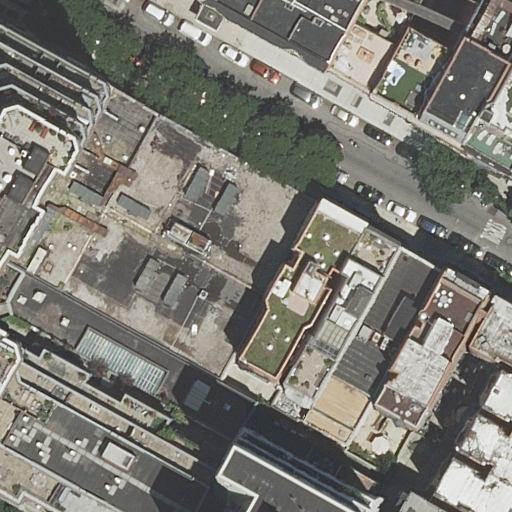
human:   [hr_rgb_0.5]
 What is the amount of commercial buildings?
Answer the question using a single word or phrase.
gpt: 0

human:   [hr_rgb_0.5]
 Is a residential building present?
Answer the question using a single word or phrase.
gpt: yes

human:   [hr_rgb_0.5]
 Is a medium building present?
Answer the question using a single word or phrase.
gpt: yes

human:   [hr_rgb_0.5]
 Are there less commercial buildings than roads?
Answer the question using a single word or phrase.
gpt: yes

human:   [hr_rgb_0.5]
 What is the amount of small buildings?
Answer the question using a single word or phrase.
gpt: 1

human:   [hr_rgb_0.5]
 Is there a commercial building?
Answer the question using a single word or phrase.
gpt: no

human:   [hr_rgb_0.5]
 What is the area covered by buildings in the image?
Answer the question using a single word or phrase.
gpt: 8302m2

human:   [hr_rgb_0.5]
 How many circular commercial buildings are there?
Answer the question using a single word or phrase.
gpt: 0

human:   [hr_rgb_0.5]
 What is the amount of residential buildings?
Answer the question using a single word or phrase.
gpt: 15

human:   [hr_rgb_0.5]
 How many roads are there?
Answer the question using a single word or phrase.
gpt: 1

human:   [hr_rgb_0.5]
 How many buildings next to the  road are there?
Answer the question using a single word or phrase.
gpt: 15

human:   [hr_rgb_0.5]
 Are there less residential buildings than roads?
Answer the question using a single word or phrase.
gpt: no

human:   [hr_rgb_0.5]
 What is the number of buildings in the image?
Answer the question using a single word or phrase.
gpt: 15

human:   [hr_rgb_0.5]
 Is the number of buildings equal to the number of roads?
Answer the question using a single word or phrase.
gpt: no

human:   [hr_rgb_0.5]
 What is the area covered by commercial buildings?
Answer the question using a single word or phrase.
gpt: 0m2

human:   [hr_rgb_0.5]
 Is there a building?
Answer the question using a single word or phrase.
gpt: yes

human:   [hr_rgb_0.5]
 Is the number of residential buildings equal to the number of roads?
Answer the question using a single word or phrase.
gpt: no

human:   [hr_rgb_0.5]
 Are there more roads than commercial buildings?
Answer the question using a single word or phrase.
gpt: yes

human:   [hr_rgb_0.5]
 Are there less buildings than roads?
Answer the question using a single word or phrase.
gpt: no

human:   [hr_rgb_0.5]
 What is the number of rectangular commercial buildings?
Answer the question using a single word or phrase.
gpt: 0

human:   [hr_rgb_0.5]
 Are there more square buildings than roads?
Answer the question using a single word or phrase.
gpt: no

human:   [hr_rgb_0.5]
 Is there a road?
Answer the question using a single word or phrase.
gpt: yes

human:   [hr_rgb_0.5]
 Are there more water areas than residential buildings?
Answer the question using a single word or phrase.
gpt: no

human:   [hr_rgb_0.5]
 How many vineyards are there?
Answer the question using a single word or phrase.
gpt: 0

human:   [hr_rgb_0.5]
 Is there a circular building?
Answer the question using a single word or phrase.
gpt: no

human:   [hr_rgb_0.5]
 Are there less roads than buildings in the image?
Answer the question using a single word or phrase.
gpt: yes

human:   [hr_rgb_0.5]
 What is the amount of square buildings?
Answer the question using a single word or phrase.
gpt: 0

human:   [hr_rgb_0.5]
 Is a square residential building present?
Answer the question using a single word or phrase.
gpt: no

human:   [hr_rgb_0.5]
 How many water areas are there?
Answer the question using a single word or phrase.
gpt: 0

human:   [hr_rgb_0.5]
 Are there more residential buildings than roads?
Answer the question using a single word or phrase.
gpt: yes

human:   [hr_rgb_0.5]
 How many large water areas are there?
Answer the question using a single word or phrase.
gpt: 0

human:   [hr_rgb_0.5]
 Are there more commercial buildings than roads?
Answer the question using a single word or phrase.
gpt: no

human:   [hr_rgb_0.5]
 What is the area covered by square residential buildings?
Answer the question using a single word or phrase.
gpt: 0m2

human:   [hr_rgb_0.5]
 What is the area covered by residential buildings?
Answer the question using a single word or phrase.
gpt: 8302m2

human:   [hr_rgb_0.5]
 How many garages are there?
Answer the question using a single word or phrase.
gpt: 0

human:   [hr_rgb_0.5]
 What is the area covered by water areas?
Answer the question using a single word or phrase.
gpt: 0m2

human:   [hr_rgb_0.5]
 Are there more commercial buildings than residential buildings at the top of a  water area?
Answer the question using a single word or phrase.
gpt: no

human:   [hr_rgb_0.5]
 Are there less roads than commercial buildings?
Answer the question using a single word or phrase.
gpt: no

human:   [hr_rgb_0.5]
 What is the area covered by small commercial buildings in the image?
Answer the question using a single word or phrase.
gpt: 0m2

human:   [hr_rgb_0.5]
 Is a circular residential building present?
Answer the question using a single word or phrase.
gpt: no

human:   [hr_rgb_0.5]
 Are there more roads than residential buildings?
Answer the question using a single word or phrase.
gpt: no

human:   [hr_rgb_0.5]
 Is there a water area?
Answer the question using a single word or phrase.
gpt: no

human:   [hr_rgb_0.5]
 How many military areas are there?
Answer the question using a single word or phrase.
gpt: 0

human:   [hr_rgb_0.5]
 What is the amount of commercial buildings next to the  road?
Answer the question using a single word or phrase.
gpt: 0

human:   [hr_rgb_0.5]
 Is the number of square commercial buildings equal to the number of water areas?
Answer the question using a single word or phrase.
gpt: yes

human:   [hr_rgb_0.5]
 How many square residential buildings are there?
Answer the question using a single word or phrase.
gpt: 0

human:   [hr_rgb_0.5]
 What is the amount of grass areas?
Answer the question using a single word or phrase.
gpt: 0

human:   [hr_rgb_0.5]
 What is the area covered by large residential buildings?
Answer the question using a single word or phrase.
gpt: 5416m2

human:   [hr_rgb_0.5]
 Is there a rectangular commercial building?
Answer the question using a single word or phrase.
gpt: no

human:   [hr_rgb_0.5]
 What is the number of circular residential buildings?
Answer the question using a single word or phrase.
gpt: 0

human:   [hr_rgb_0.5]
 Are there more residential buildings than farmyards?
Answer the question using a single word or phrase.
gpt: yes

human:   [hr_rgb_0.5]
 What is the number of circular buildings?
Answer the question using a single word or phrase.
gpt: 0

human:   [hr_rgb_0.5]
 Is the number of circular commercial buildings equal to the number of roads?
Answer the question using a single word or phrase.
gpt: no

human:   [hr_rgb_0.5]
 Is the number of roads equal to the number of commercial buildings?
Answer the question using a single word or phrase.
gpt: no

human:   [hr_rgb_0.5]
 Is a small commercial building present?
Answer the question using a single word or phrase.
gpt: no

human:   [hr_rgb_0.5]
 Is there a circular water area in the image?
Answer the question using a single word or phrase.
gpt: no

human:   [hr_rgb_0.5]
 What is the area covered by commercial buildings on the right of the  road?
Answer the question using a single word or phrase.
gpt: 0m2

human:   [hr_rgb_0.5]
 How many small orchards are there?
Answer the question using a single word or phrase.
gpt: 0

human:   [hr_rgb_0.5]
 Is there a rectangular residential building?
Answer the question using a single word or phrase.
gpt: yes

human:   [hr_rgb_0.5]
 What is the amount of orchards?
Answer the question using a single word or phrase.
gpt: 0

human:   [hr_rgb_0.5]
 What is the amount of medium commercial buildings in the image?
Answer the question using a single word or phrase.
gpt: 0

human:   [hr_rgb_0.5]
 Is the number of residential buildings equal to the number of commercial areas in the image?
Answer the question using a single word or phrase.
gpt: no

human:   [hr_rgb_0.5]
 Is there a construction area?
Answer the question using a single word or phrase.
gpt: no

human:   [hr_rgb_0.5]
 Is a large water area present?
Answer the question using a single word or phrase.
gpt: no